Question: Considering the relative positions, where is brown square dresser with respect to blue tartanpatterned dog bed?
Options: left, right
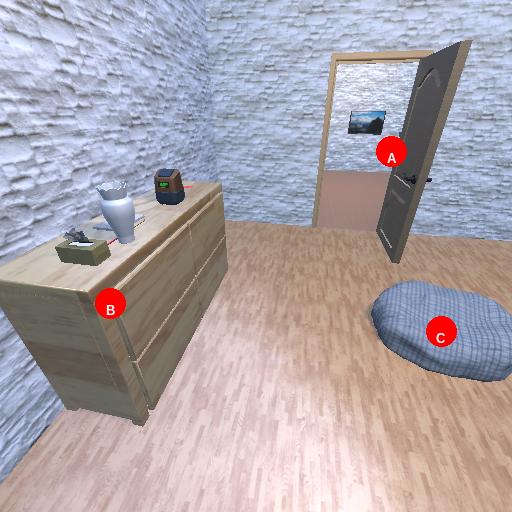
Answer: left